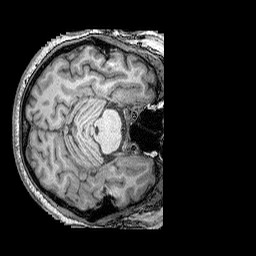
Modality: T1w
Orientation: axial
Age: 47
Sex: male
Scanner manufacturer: siemens
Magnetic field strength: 3 T
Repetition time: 2.25 s
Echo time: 0.00415 s